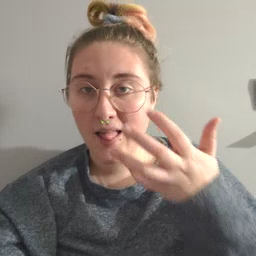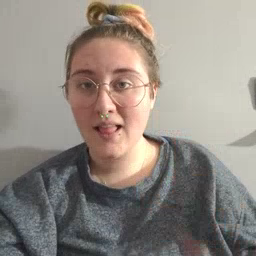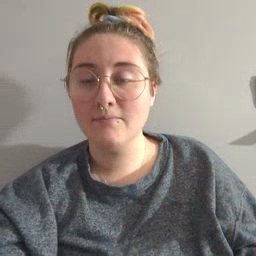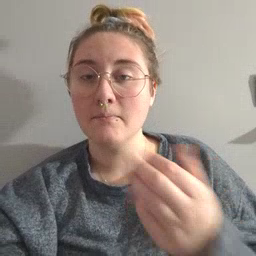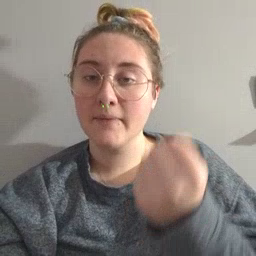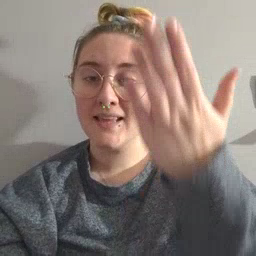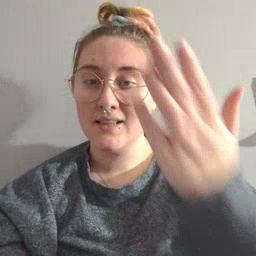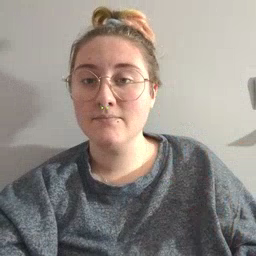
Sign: mitten